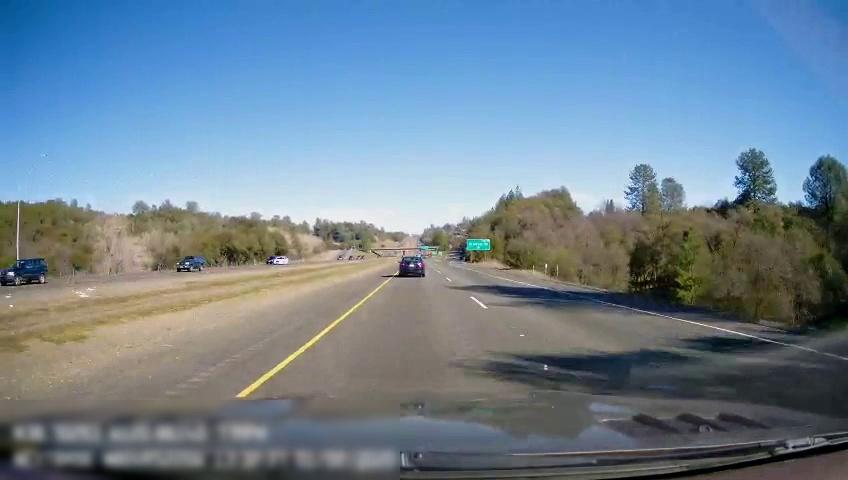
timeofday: Day
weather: Sunny
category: Drivable Space
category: Drivable Space
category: Vehicles | SUV
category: Vehicles | SUV
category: Vehicles | SUV
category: Vehicles | Car
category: Vehicles | Car
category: Lanes | Current Lane
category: Lanes | Current Lane
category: Lanes | Alternate Lane
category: Traffic | Signs